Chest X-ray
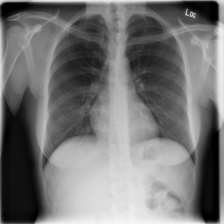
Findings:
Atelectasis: negative
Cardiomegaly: negative
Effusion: negative
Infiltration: negative
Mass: negative
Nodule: negative
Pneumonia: negative
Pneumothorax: negative
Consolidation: negative
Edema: negative
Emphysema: negative
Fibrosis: negative
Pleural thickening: negative
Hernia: negative